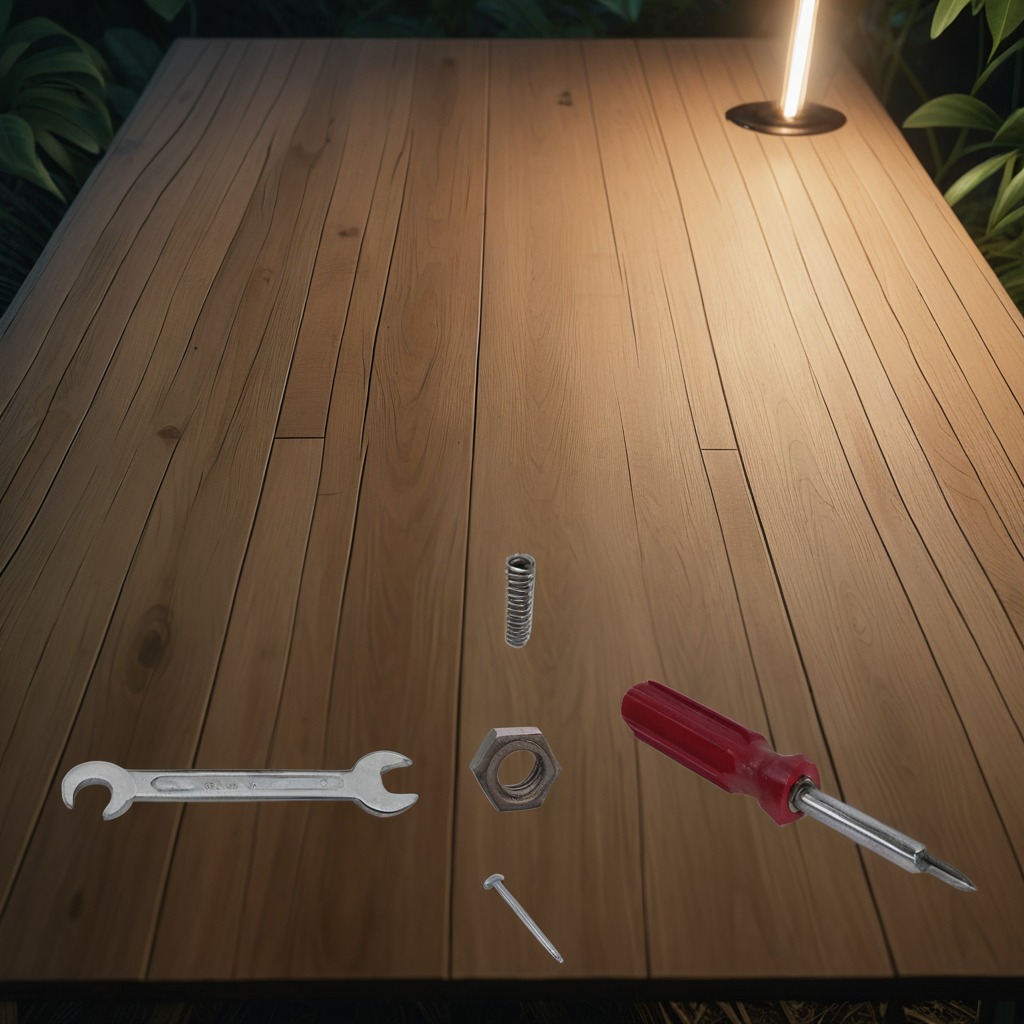
A nail, a coiled metal spring, a screwdriver, a metal nut, and a wrench are lying on a wooden table inside a jungle field workshop tent at night.